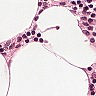
Metastatic tissue present: no